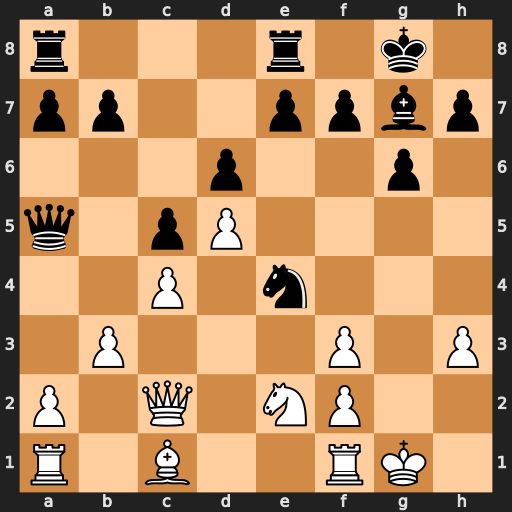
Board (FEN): r3r1k1/pp2ppbp/3p2p1/q1pP4/2P1n3/1P3P1P/P1Q1NP2/R1B2RK1
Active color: w
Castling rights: -
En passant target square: -
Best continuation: fxe4 Bxa1 Bd2 Qa6 Rxa1